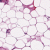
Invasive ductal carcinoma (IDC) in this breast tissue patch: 0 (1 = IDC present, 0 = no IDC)